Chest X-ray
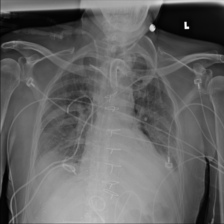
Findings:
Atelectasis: positive
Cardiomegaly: negative
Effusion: positive
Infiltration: positive
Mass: negative
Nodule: negative
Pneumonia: negative
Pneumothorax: positive
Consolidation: negative
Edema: negative
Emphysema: negative
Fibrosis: negative
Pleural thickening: negative
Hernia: negative